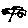
Label: car